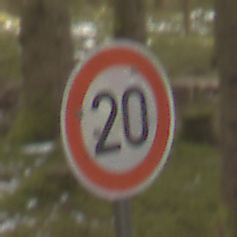
Verkehrszeichen: Geschwindigkeit20
Umgebung: Outdoor, Nature
Tageszeit: MorningAfternoon
Wetter: Overcast
Licht: Natural
Jahreszeit: Winter
Kontrast: LowContrast